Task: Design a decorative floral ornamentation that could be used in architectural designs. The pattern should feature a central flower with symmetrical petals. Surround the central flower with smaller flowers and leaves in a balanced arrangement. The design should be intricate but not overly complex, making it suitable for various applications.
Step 1093:
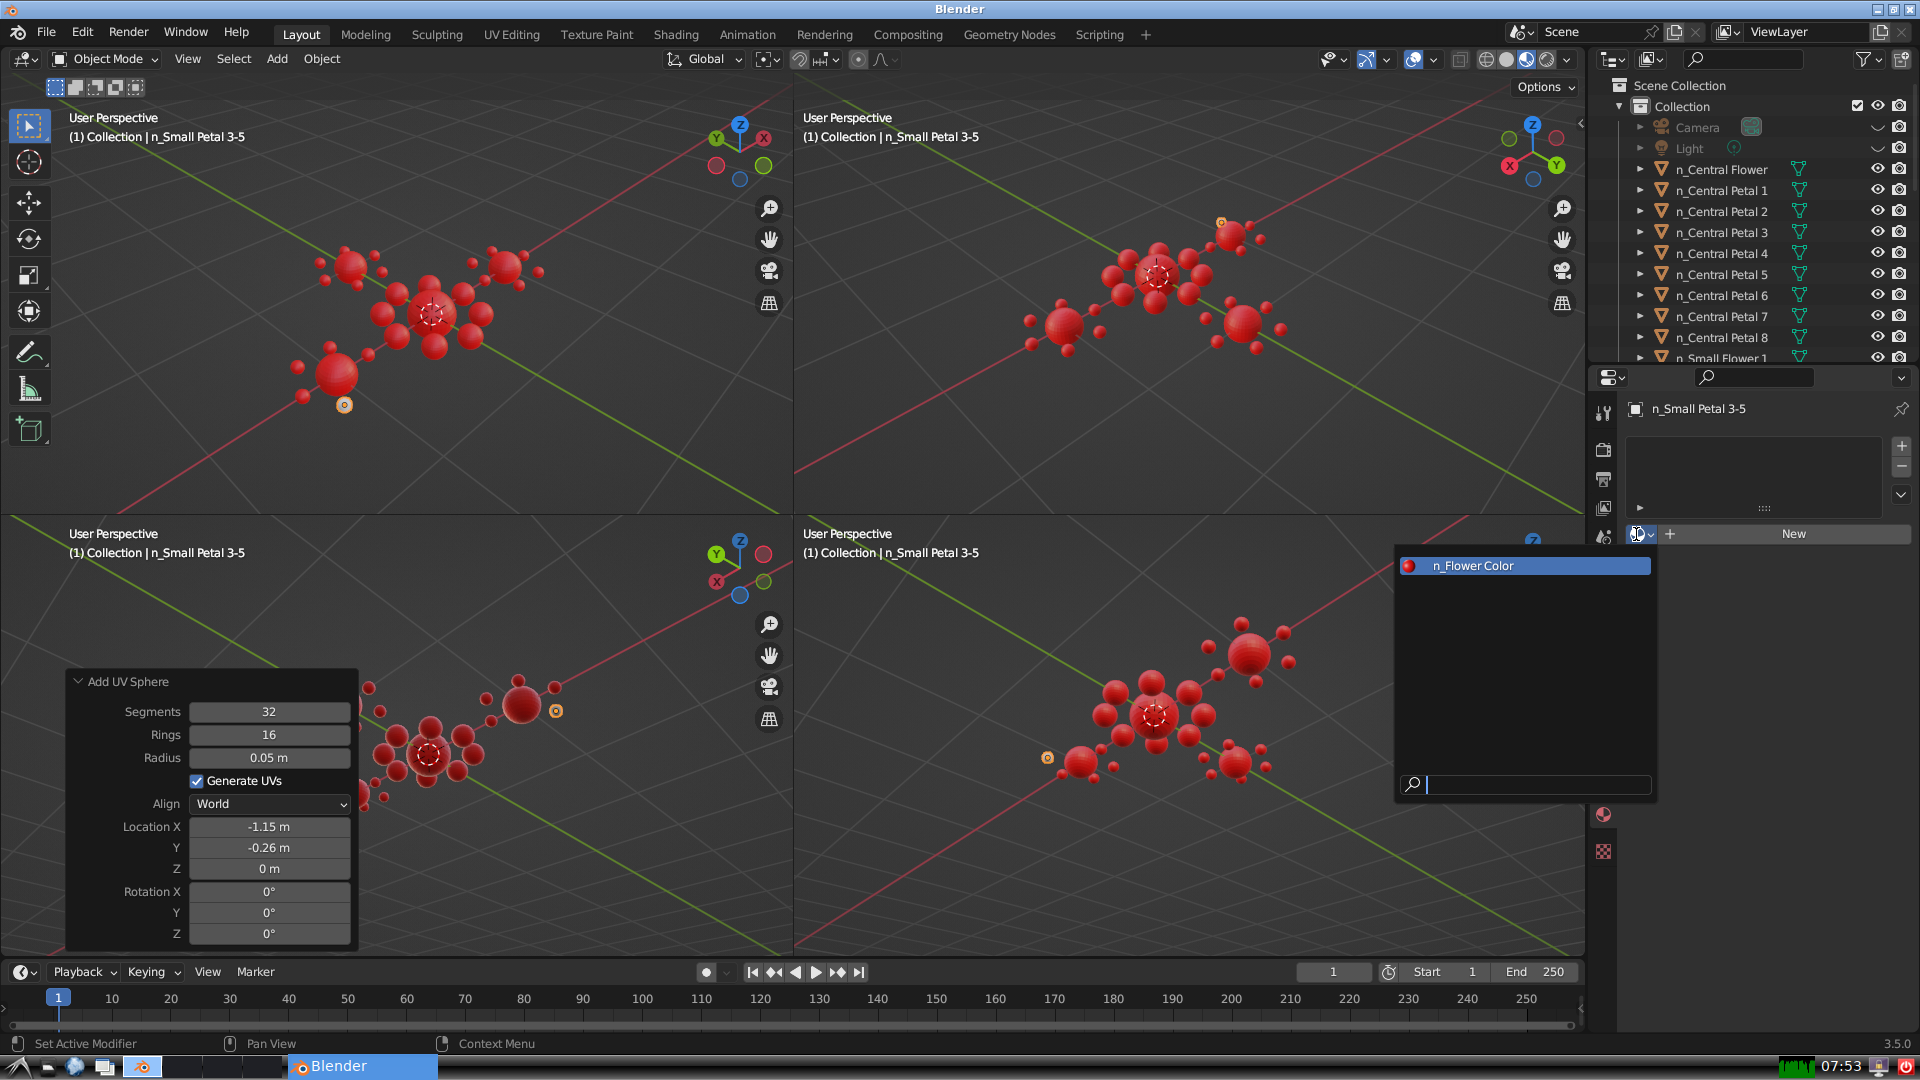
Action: input_text: n_Flower Color